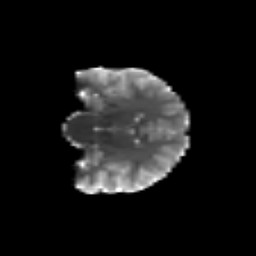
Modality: T2w
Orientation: coronal
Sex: male
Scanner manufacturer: siemens
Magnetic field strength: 3 T
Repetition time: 5 s
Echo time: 0.071 s